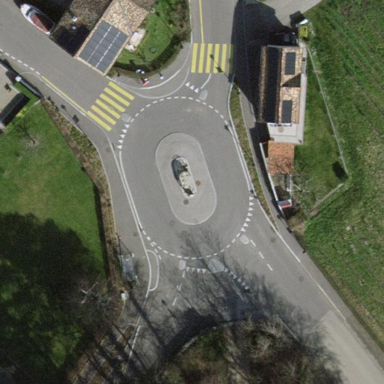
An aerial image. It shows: Tertiary road leading to roundabout junction.